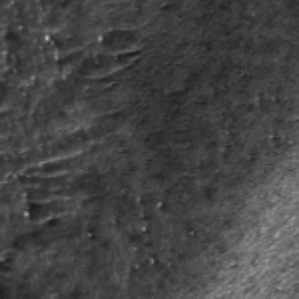
Label: frost